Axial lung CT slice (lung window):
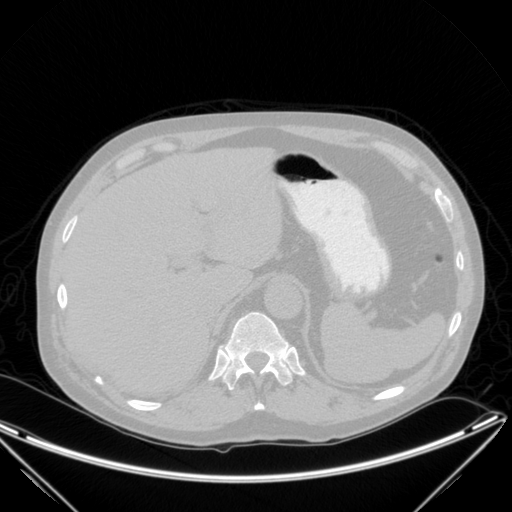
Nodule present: no